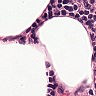
Metastatic tissue present: no